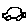
Label: car